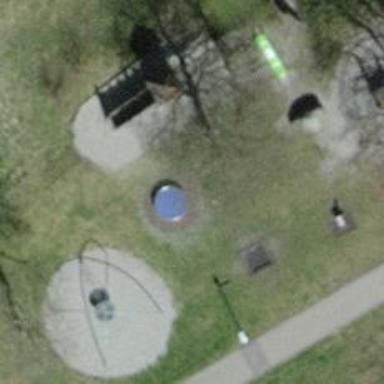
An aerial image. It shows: Playground featuring roundabout.